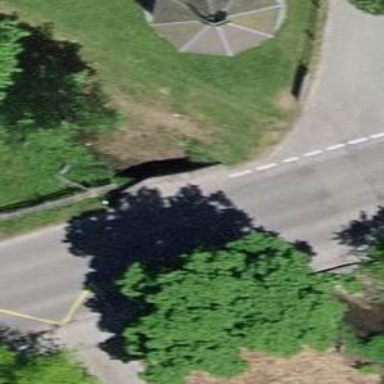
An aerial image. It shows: Tunnel.